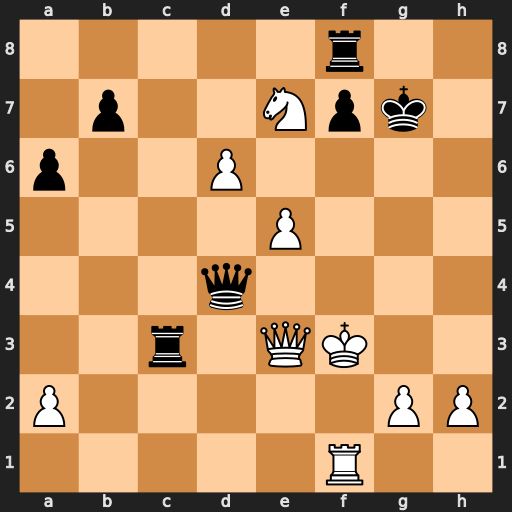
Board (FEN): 5r2/1p2Npk1/p2P4/4P3/3q4/2r1QK2/P5PP/5R2
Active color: w
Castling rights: -
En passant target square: -
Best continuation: Nf5+ Kg8 Nxd4